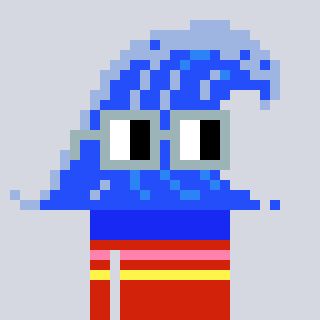
a pixel art character with square dark gray glasses, a wave-shaped head and a red-colored body on a cool background